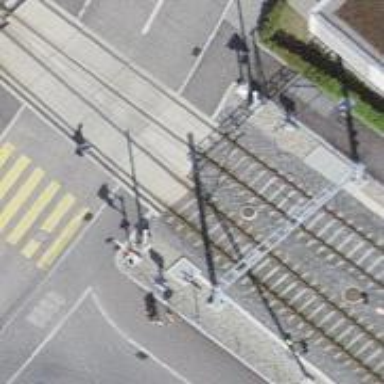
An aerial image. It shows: Railway crossing.